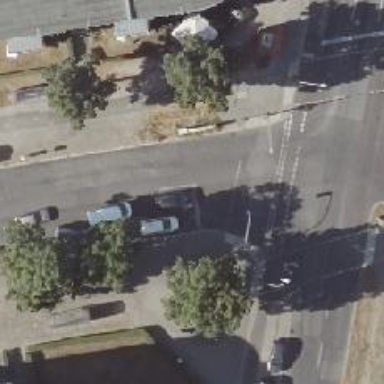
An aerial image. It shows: Road with traffic signals.